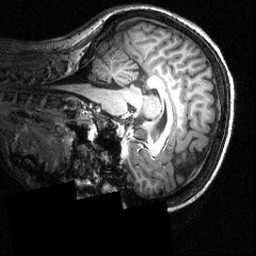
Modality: T1w
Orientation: sagittal
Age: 25
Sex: female
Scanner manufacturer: siemens
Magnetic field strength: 3.951 T
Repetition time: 1.5 s
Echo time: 0.00335 s